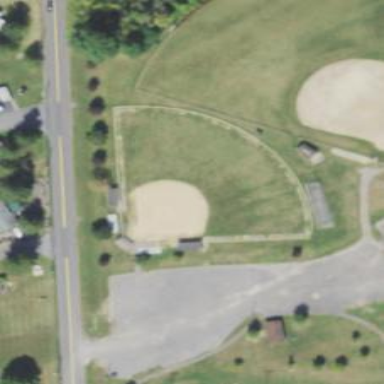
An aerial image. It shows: Softball pitch for leisure sports.